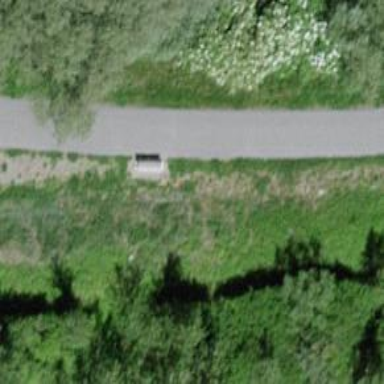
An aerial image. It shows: Brown bench in the vicinity.